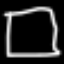
Label: square